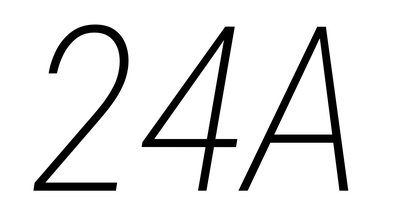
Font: Roboto-Italic_Condensed_ExtraLight_Italic